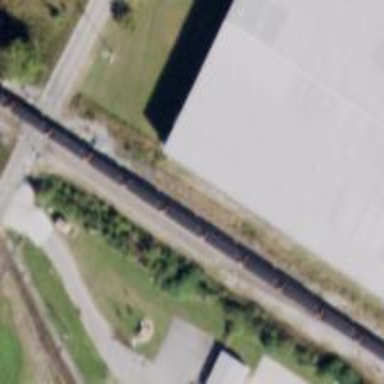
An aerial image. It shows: Loading dock along railway.